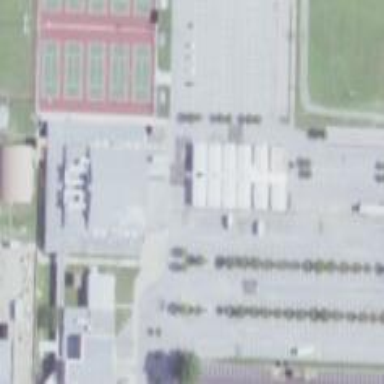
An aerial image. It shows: Parking area with surface.